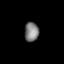
Tissue: prostate
Cell type: Endothelial cells
Senescence score: 0.7151
Nuclear area (px): 269
Mean DAPI intensity: 125.428